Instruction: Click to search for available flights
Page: home
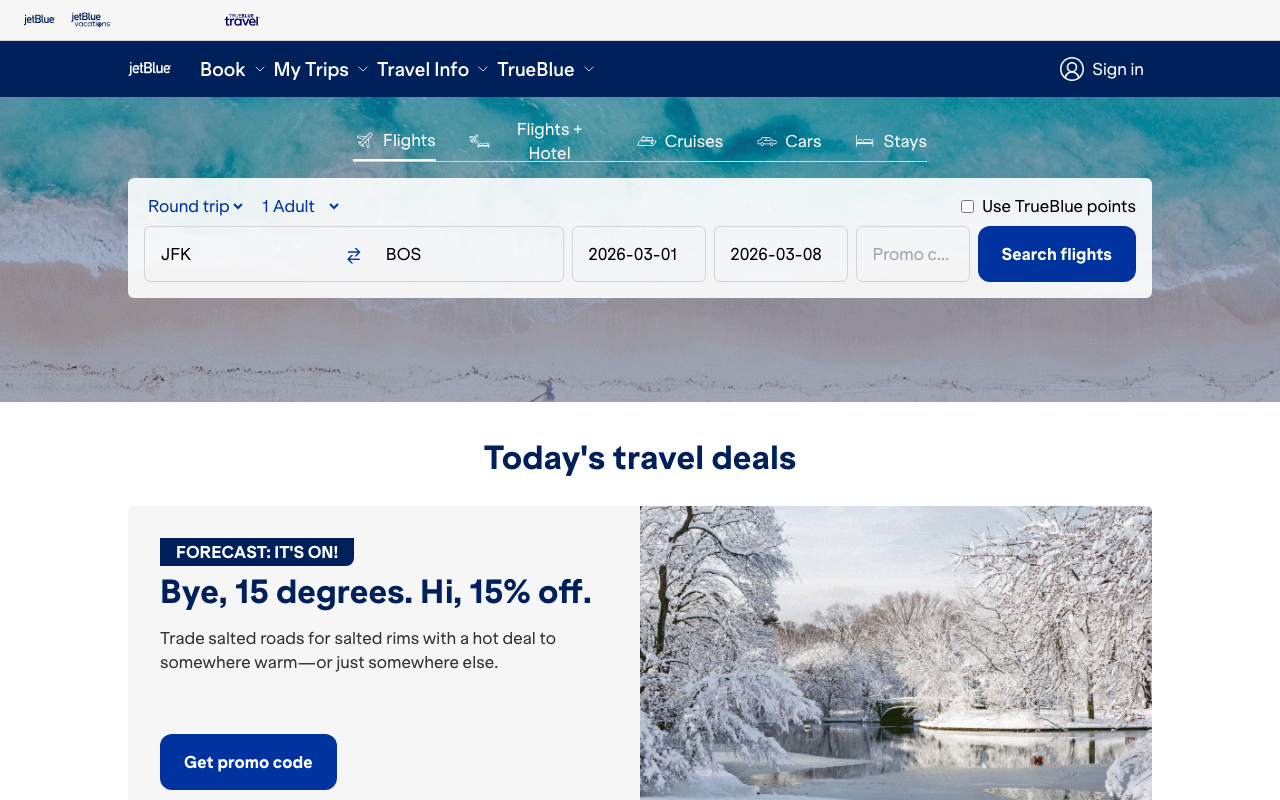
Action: click